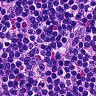
Metastatic tissue present: no